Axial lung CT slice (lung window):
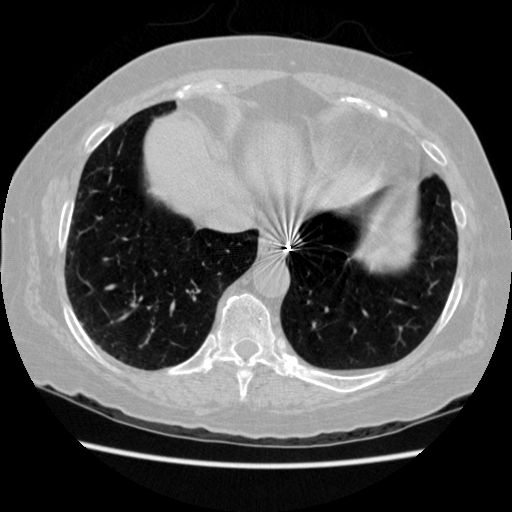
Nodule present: no